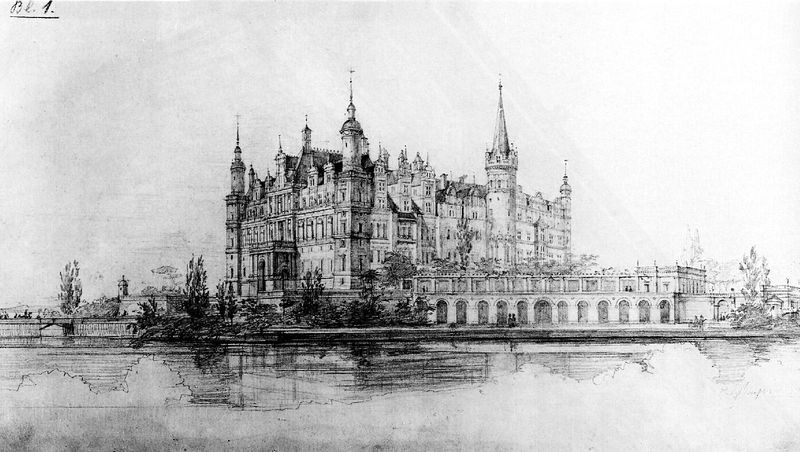
Titel: Entwurf für ein Renaissanceschloss in Schwerin, Mecklenburg
Künstler: Gottfried Semper
Schlagwörter: baum, himmel, wasser, weiß, bäume, fluss, see, fenster, frankreich, hintergrund, schwarz, vordergrund, zeichnung, gebäude, park, schloss, barock, brücke, pflanzen, rokoko, turm, terrasse, fassade, giebel, anbau, bögen, burg, türmchen, türme, palast, druck, radierung, bleistift, arkaden, bleistiftzeichnung, graben, geschosse, wasserschloss, postkarte, jagdschloss, säulengang, palais, loire, torbögen, balluster, themse, anbeu